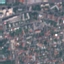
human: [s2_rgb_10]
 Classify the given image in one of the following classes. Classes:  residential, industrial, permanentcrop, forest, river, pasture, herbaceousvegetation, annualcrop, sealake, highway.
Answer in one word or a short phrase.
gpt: Residential